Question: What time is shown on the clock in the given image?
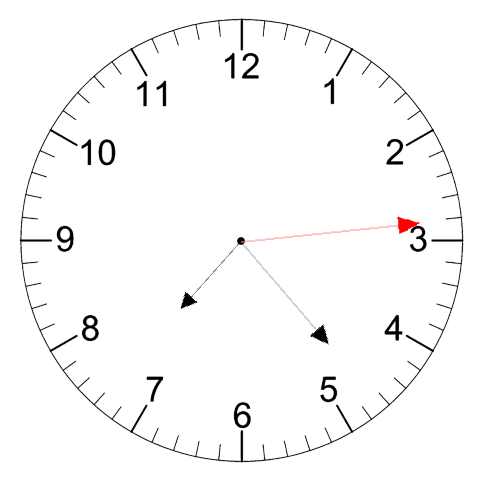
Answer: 07:23:14